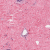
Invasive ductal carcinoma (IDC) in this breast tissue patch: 0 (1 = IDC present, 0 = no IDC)